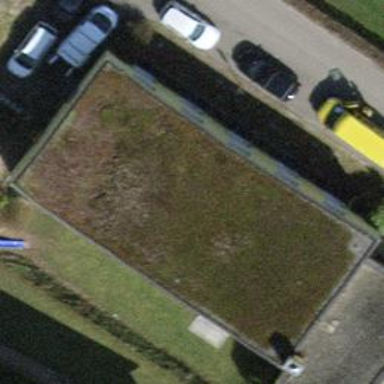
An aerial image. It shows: Kindergarten building.